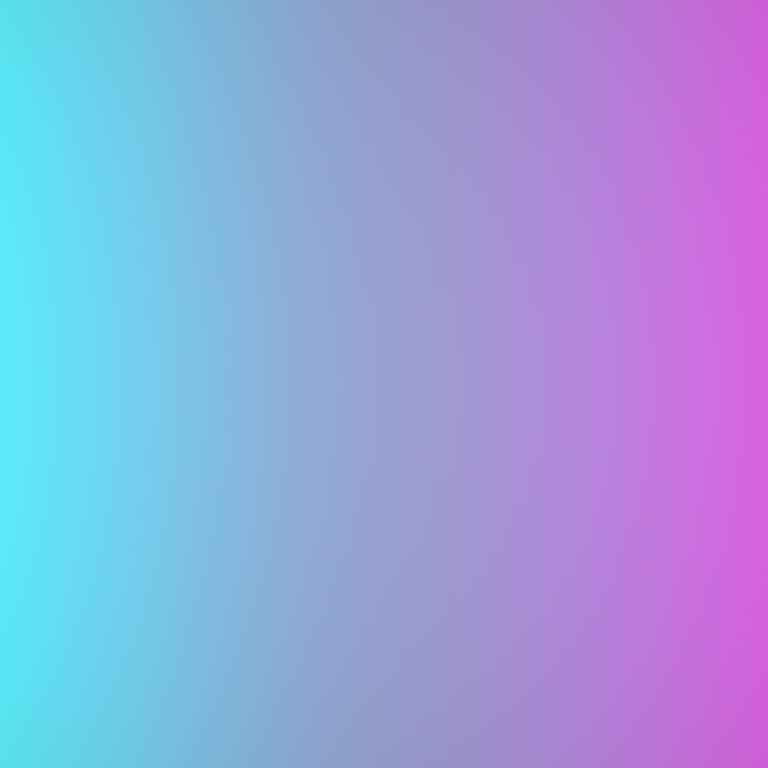
Abstract light effect, smooth gradient from soft cyan to gentle magenta, calm atmosphere, diffuse glow, no room, no furniture, no objects.